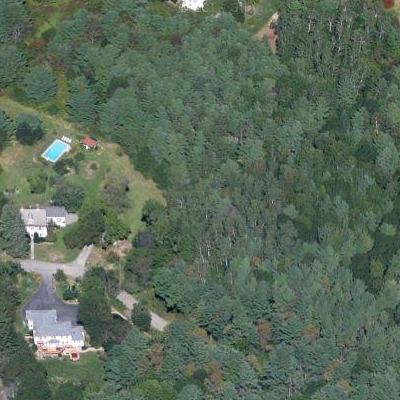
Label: Forest